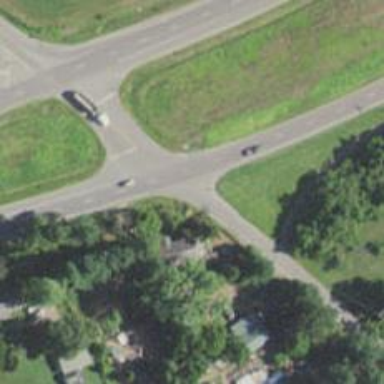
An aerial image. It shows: Road with stop sign.